Field crop: maize
Growth stage: 1
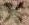
Species: atriplex